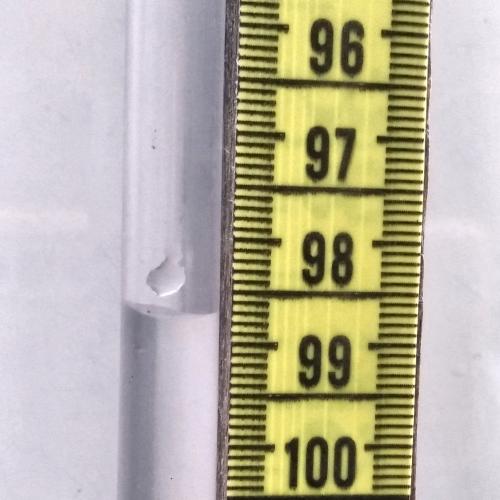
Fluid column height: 98.7 cm